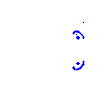
Particle: proton